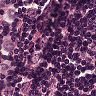
Metastatic tissue present: yes